Question: I wish to write a library that can run on a number of targets such as WPF, Windows Phone/Mobile, Mono, and ASP.NET. I keep searching for information on this but it seems PCL's are not supported in ASP.NET?
Even VS indicates PCL can't be used with ASP.NET:

So what should I do to be able to write a PCL that runs on all the platforms? Use PCL for everything apart from ASP.NET, and create a normal Class Library for ASP.NET and basically copy+paste the code?
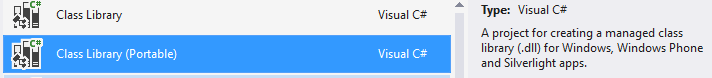
Answer: The short answer is YES, as long as the PCL profile supports your MVC application is targeting, you will be fine.
> When you create a Portable Class Library, you can choose a combination of platforms that you want your code to run on. The compatibility choices you make when creating a Portable Class Library are translated into a "Profile" identifier, which describes which platforms the library supports.
What probably confused you, was the fact that ASP.NET was not mentioned in the list of supported software frameworks (platforms). The reason is that ASP.NET is not really a software framework, but an application framework (higher level). This means that whatever application frameworks target the software framework the PCL supports, the application frameworks will also work.
Be sure to take extra caution when choosing the supported platforms when creating a new PCL project, since the API that is available for use in that project depends on that choice!
You can read more about portable class libraries <URL>.